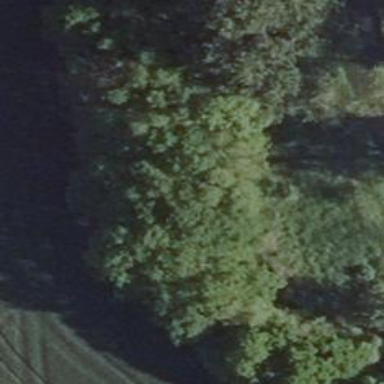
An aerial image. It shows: Row of trees in natural setting.